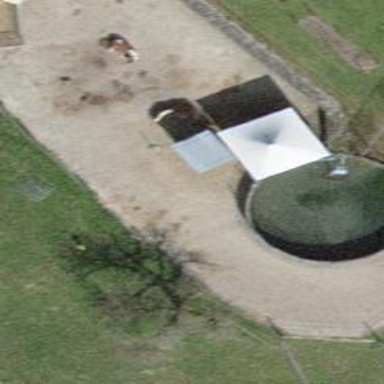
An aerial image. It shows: Storage tank that is man-made.